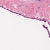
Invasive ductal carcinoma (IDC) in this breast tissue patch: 0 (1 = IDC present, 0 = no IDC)